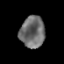
Tissue: prostate
Cell type: T cells
Senescence score: 0.2658
Nuclear area (px): 767
Mean DAPI intensity: 108.866